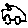
Label: car